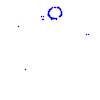
Particle: proton